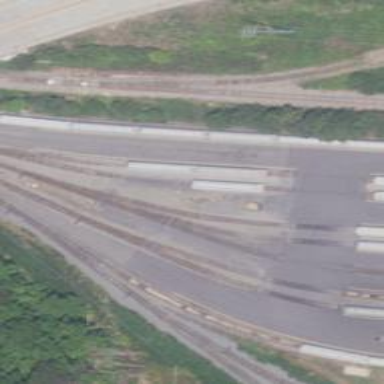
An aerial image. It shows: Railway yard.